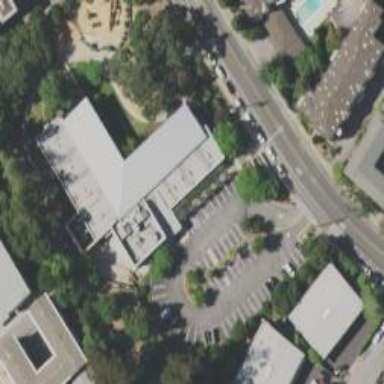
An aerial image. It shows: Parking space.